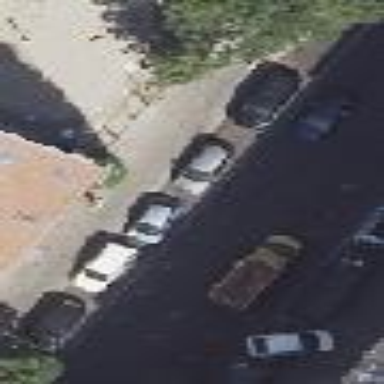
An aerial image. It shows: Street-side parking with lane markings on asphalt surface.